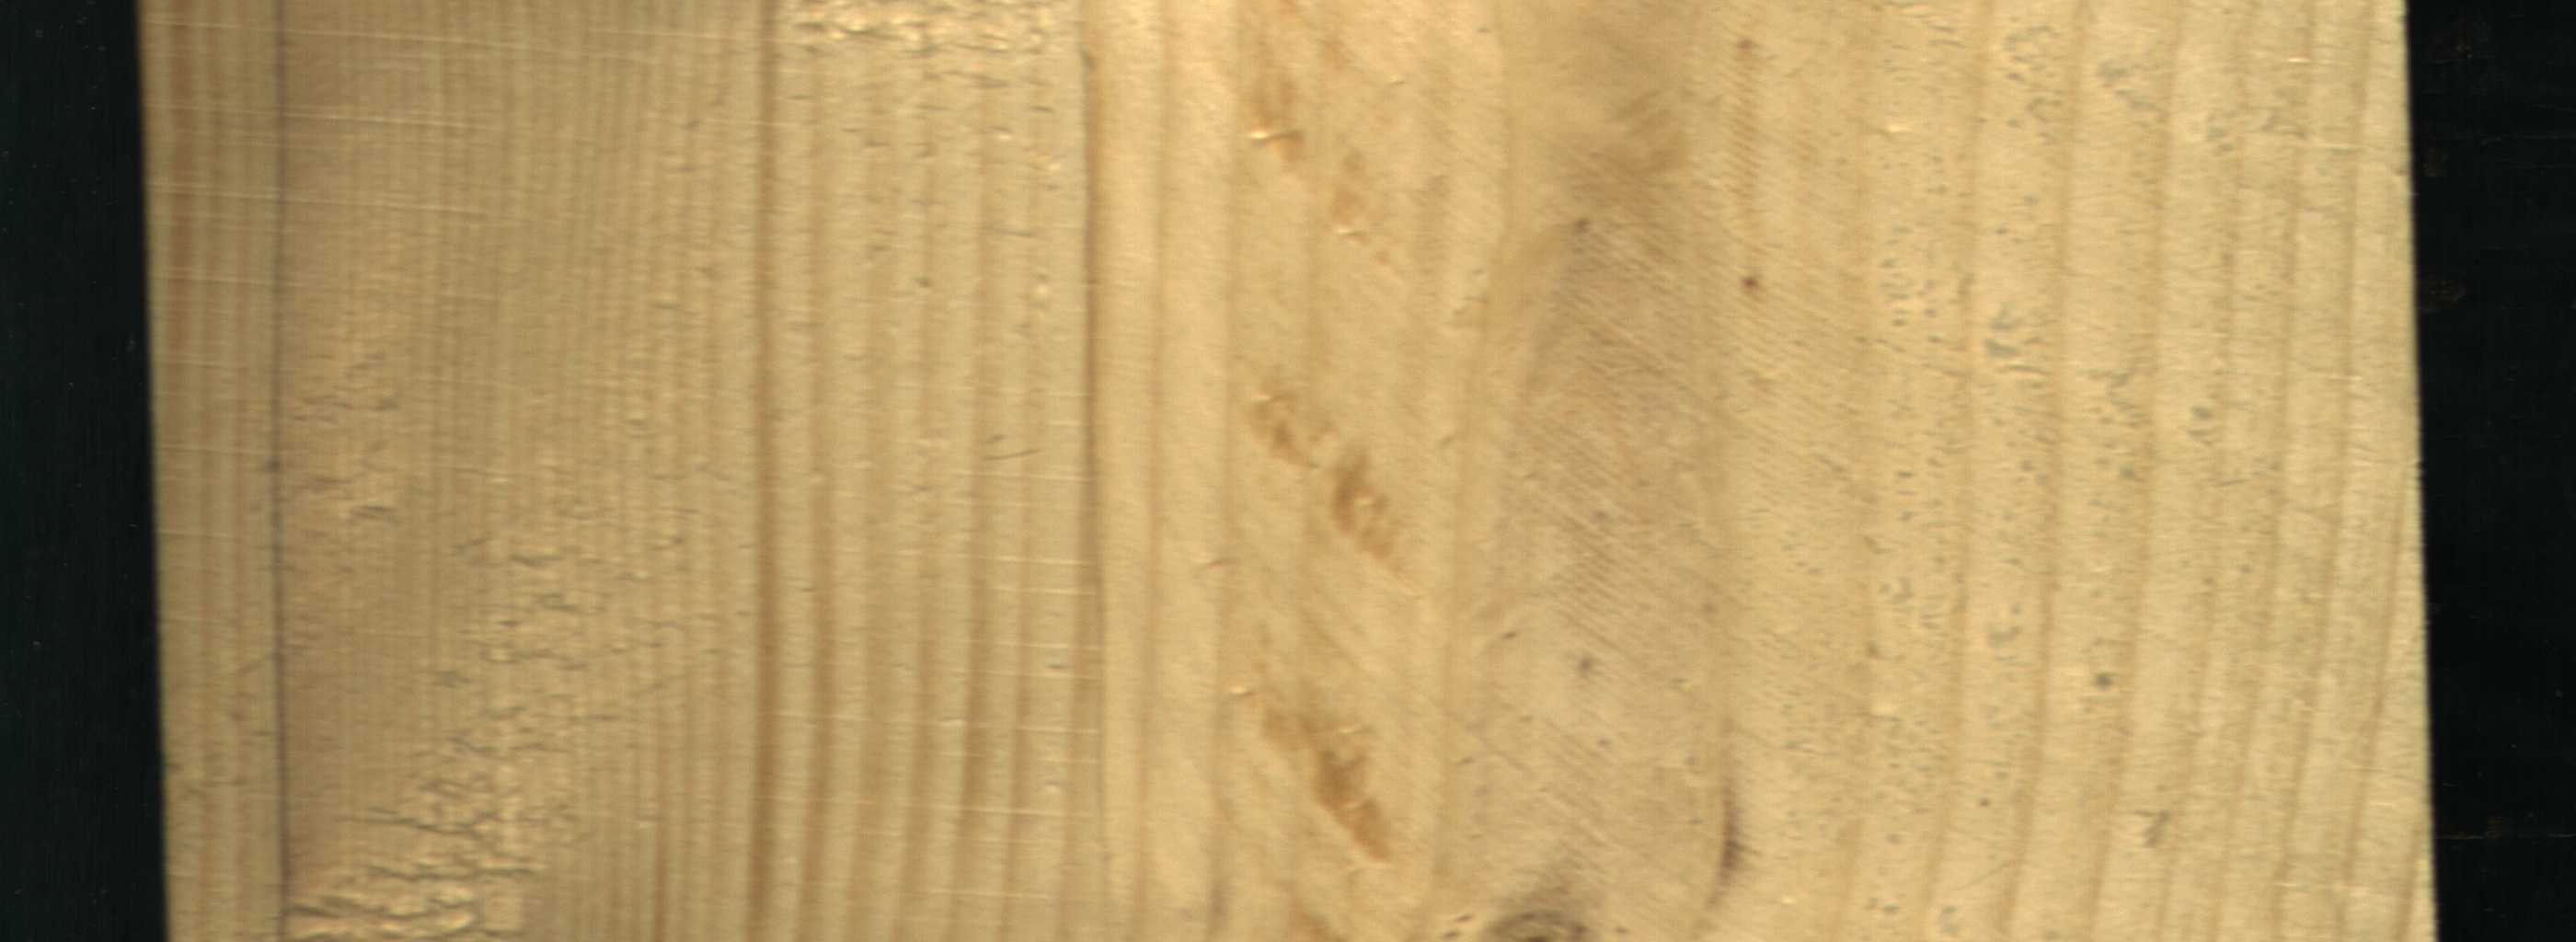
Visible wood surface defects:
Live_Knot